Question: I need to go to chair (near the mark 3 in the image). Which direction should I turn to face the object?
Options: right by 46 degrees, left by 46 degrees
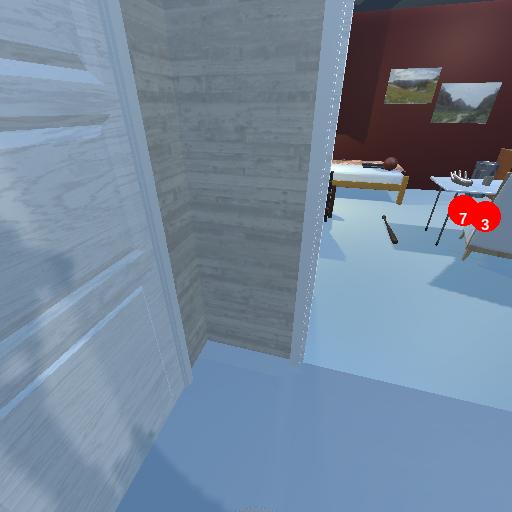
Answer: right by 46 degrees